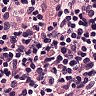
Metastatic tissue present: no